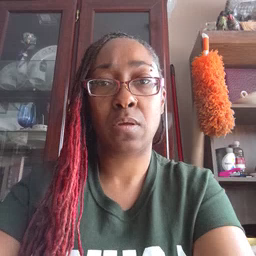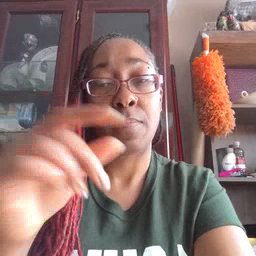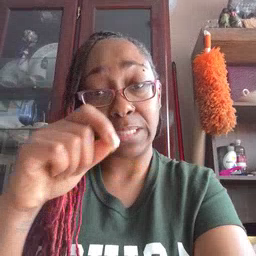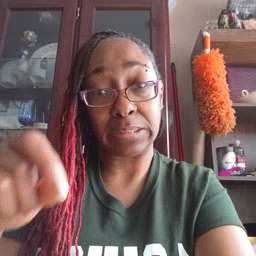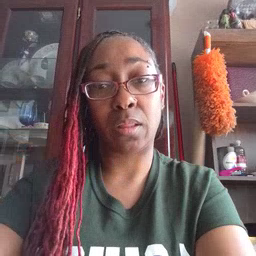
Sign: pencil